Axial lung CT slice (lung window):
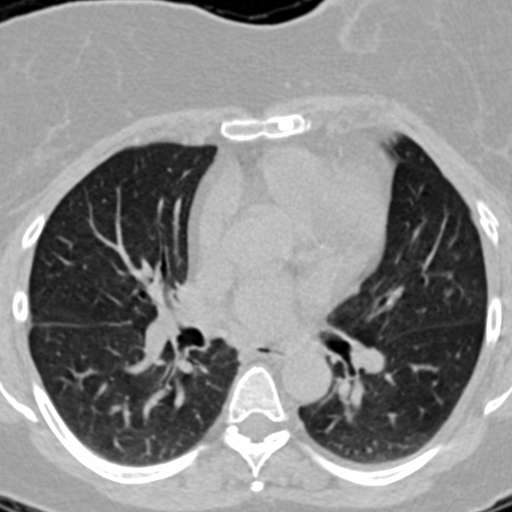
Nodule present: no